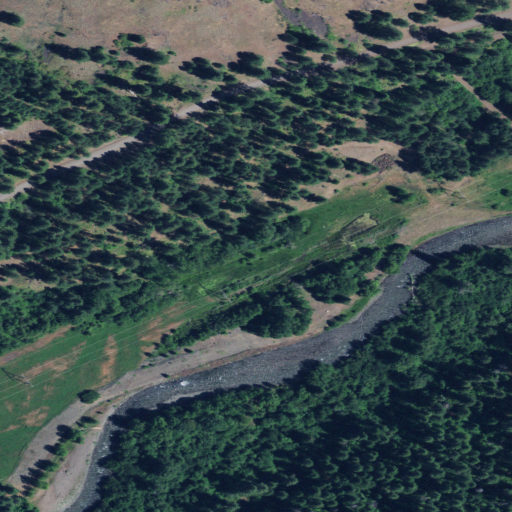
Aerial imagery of valley in Oregon named Keener Gulch containing evergreen forest, grassland, shrub, open water, and herbaceous wetlands